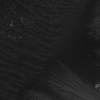
Atmospheric dust classification: not_dusty